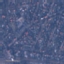
Land use / land cover: Residential